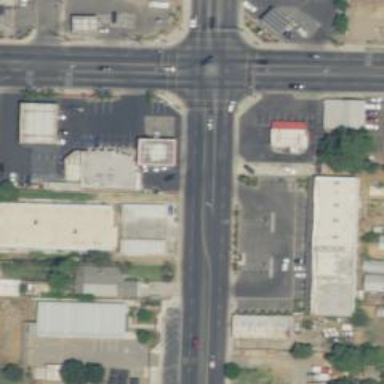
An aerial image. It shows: Unmarked road crossing.